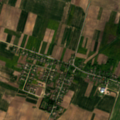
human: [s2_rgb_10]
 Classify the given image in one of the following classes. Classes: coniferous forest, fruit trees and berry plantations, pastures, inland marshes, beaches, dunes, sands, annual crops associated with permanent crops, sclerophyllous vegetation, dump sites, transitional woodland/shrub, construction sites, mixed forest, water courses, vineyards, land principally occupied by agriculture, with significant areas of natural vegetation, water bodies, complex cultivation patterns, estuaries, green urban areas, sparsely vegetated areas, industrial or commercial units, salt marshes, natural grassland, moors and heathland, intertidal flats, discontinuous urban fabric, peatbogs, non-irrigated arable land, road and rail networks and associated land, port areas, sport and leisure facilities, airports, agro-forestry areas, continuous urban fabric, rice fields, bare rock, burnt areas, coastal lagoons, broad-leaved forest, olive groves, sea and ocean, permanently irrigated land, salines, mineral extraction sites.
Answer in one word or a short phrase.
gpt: discontinuous urban fabric, non-irrigated arable land, complex cultivation patterns, broad-leaved forest